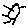
Label: sun